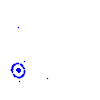
Particle: pion